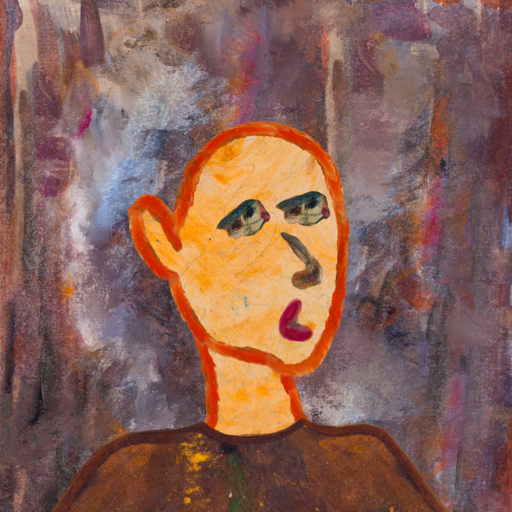
Background: Hypocrite, Head And Neck Side: Experience, Face Side: Pipe, Bust: Comrade, Hair Side: Blank, Head Accessory: Blank, Second Necklace: Blank, Necklace: Blank, Baby: Blank